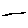
Label: line